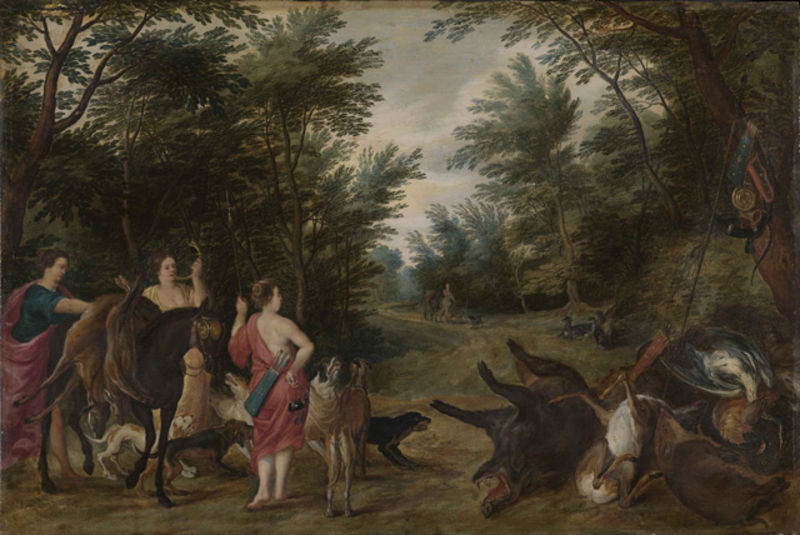
Titel: Jagdbeute der Diana
Künstler: Hendrik van Balen
Standort: Karlsruhe
Institution: Staatliche Kunsthalle Karlsruhe
Schlagwörter: adler, baum, blau, dunkel, gemälde, gott, himmel, kampf, mann, nackt, schatten, umhang, vogel, wolf, wolken, bäume, frauen, grün, landschaft, menschen, äste, blumen, braun, frau, grau, hintergrund, kleid, licht, männer, rücken, szene, vordergrund, weiss, hund, hunde, rot, tier, tiere, tuch, weg, gesellschaft, leute, malerei, barock, falten, mensch, tod, tot, tragen, horn, öl, natur, wind, boden, mantel, personen, wald, pferd, pferde, hasen, schnell, sommer, liegen, gans, bogen, stab, flagge, rudel, idylle, wild, lanze, weib, weiber, schwein, barfuß, waffen, mythologie, göttin, jagd, biedermeier, geflügel, fuchs, beute, fasan, hirsch, hirsche, jäger, reh, rehe, strecke, jagdhund, romantisch, antik, götter, amazonen, unfall, hain, jagdbeute, jagdgesellschaft, jagdhunde, speer, töten, fang, huhn, meute, wildschwein, waldweg, bär, hirten, köcher, pfeil, blasen, falle, artemis, diana, eber, jagen, pfeile, bellen, drei frauen, wanderweg, gürn, keiler, sau, rotwild, mäume, jagdhorn, wildbret, pfeil und bogen, jagdmotiv, tote tiere, rotte, bache, stachelschwein, jägerinnen, tt, wid, wald landschaft, hundee, wildschweinf, weg wald, jadghorn, tiereschein